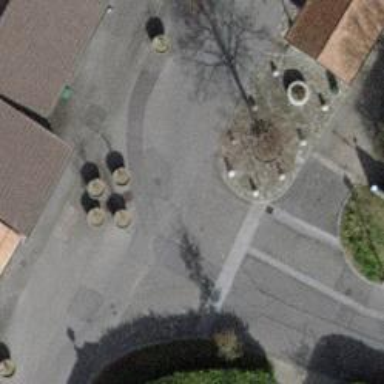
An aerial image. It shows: Bench.